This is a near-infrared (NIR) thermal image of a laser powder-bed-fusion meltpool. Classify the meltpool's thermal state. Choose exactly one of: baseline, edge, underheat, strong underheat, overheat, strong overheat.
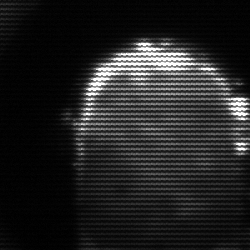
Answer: baseline